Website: apple
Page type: customer-info-address
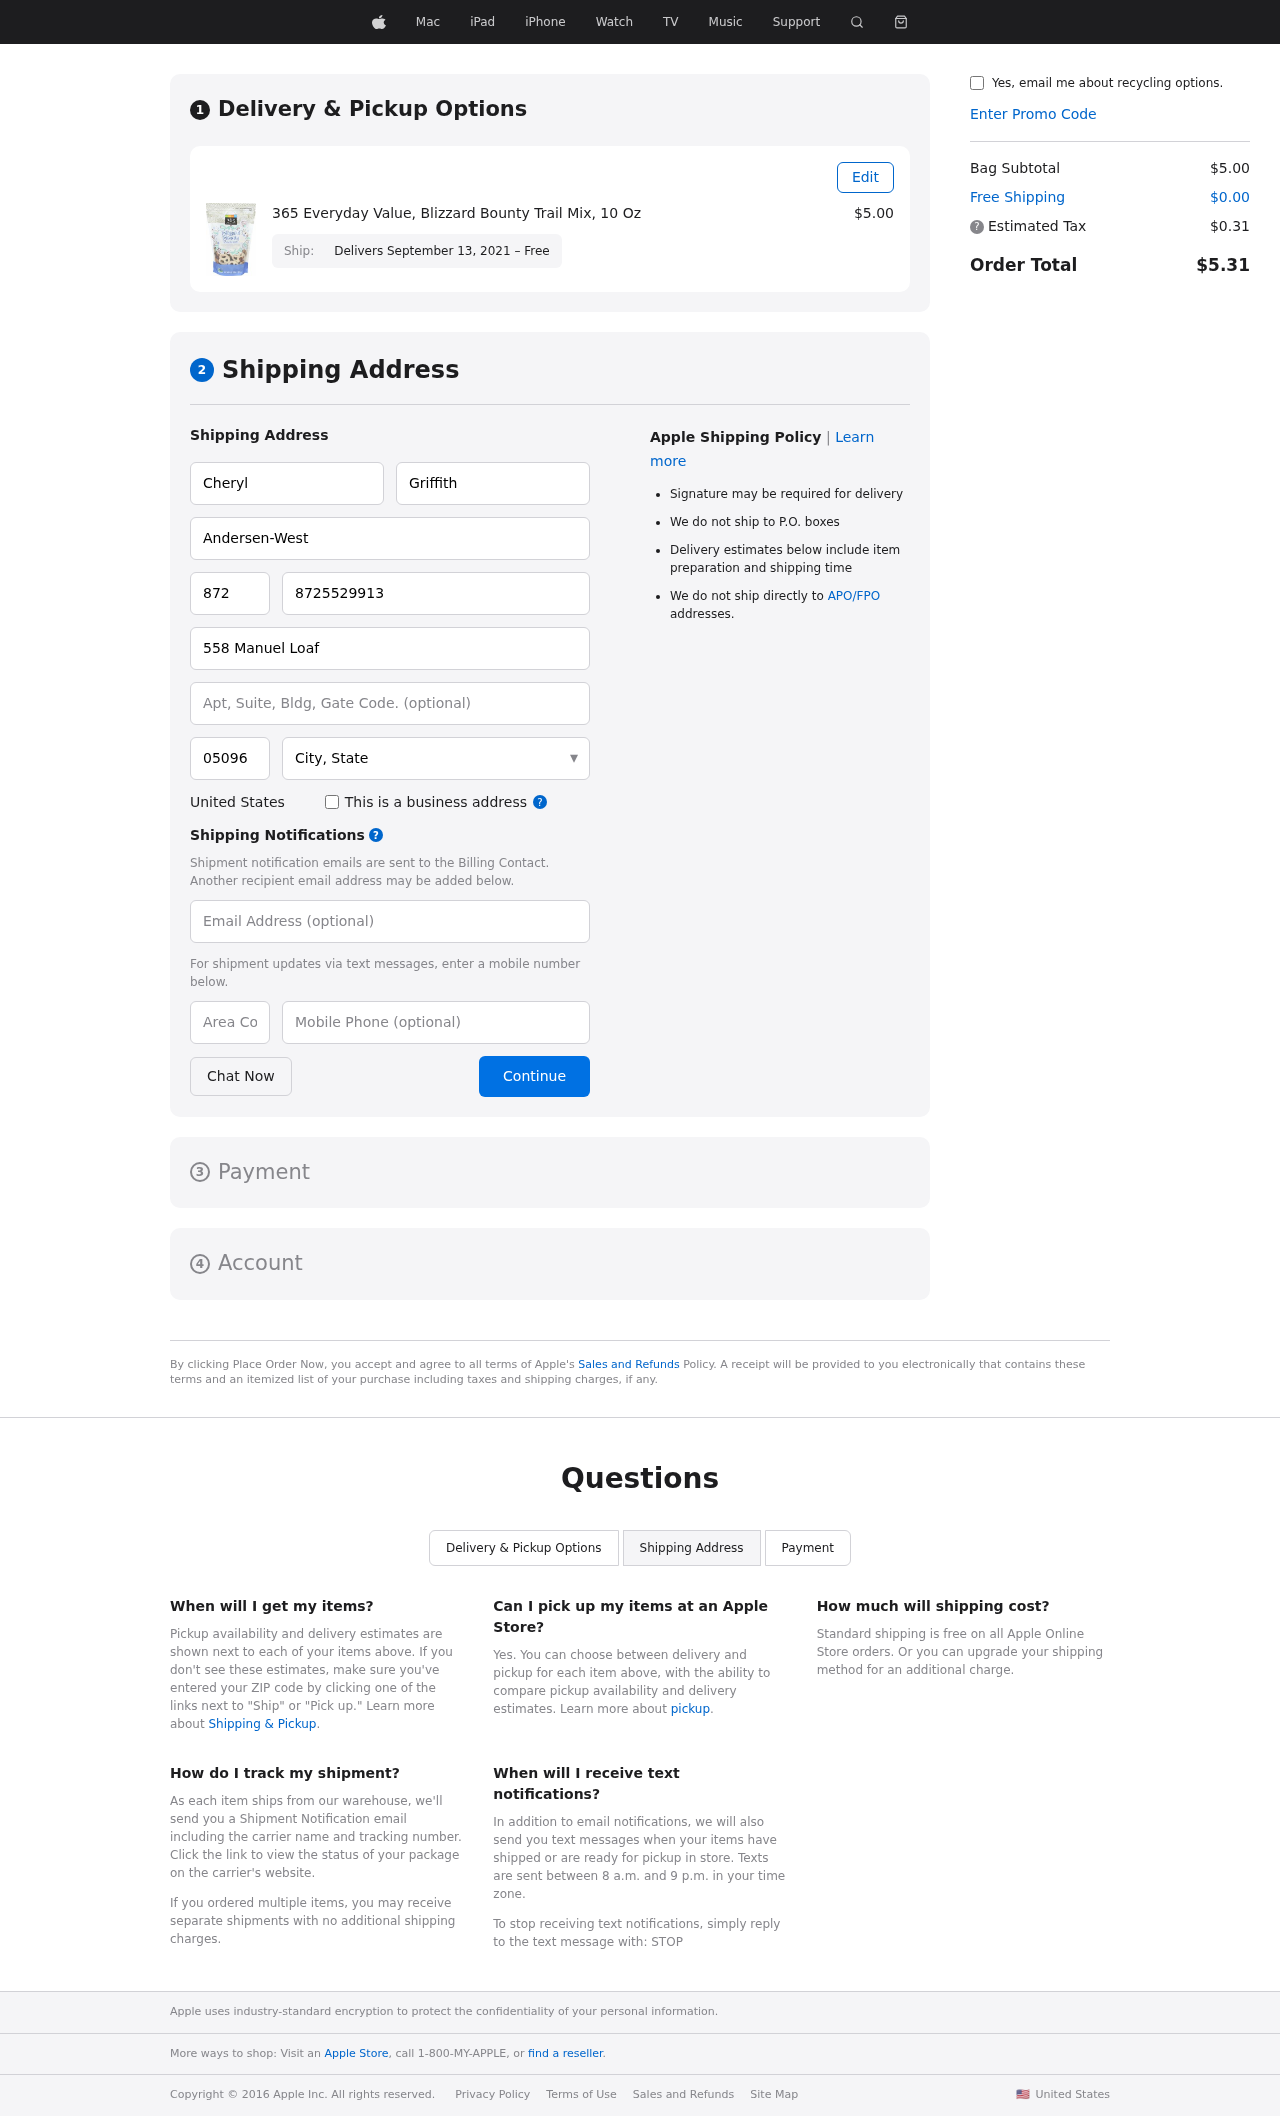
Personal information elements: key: PII_CITY_STATE
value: Port Kevin, AK
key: PII_COMPANY
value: Andersen-West
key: PII_COUNTRY
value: United States
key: PII_EMAIL
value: cheryl.griffith@gmail.com
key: PII_FIRSTNAME
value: Cheryl
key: PII_LASTNAME
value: Griffith
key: PII_PHONE
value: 8725529913
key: PII_PHONE_AREA
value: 872
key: PII_POSTCODE
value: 05096
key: PII_STREET
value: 558 Manuel Loaf
Product elements: key: PRODUCT1_NAME
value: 365 Everyday Value, Blizzard Bounty Trail Mix, 10 Oz
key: PRODUCT1_PRICE
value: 5
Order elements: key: ORDER_DELIVERY_DATE
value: Delivers September 13, 2021 – Free
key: ORDER_SUBTOTAL
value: $5.00
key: ORDER_SHIPPING_COST
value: $0.00
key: ORDER_TAX
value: $0.31
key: ORDER_TOTAL
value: $5.31